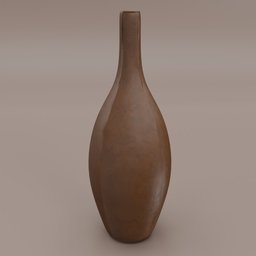
Label: decoration